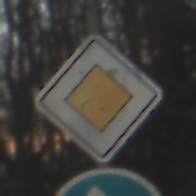
Verkehrszeichen: Vorfahrtsstrasse
Zusatzzeichen unten: VorgeschriebeneFahrtrichtungGeradeausOderRechts
Umgebung: Outdoor, Nature
Tageszeit: SunriseSunset
Wetter: Clear
Licht: Natural
Jahreszeit: Winter
Kontrast: LowContrast